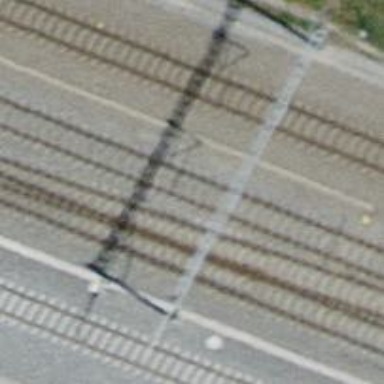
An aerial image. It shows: Single railway track with electrification through contact line.